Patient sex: F
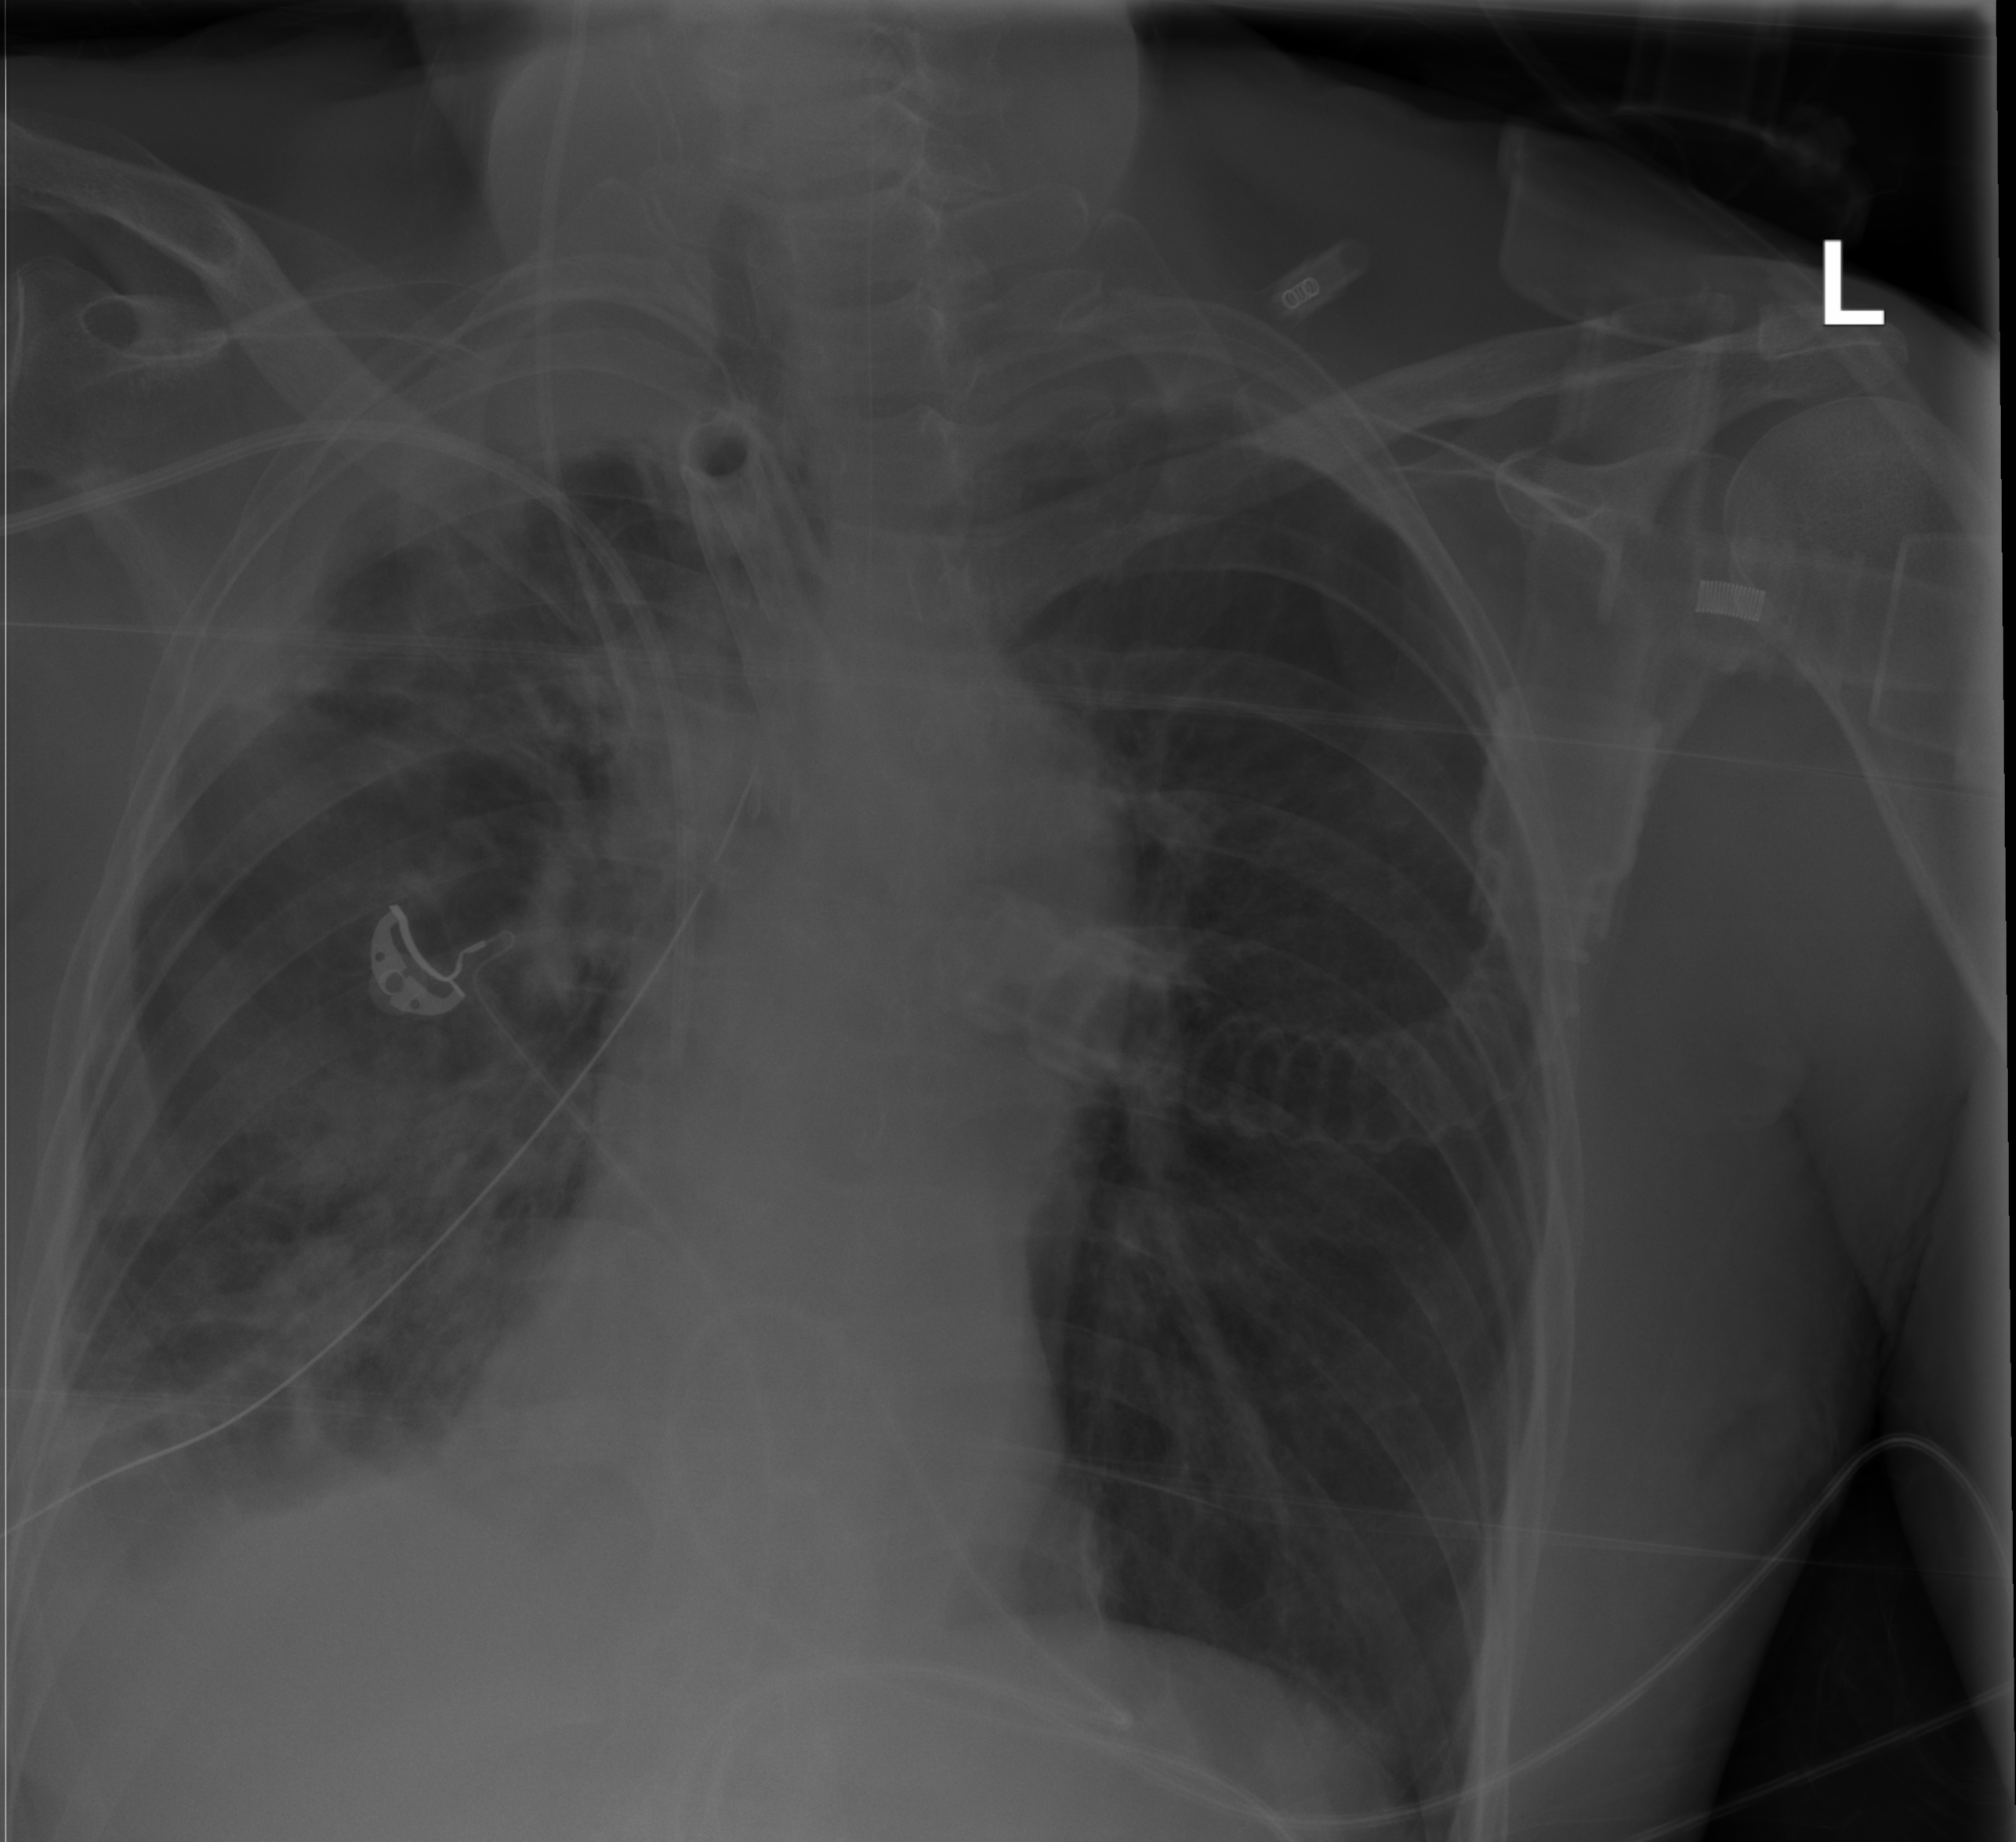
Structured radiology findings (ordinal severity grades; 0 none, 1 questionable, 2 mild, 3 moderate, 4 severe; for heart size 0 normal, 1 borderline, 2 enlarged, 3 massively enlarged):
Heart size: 0
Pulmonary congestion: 2
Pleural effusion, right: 2
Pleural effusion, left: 0
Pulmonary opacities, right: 3
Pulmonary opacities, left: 0
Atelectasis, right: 3
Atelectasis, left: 0